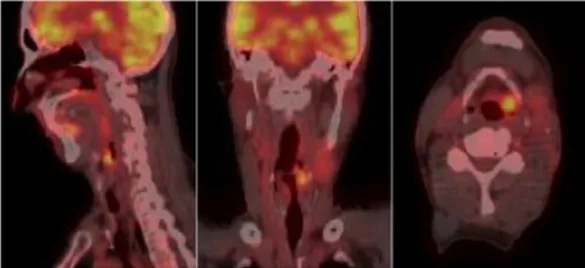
18F-FDG PET-CT (lower panel). 18F-FDG PET-CT showed uptake of the radiotracer in the left emilarynx lesion, SUV max 9.3, and in two laterocervical lymph nodes, SUV max 11.4 and 7.
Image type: radiology (pet)